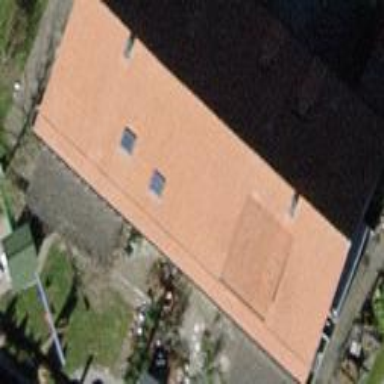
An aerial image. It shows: Semi-detached house with gabled roof.